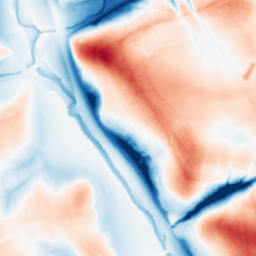
Category: classical
Decomposition family: gaussian_anisotropic
Decomposition parameters: sigma_x: 20
sigma_y: 20
Upsampling method: bicubic
Upsampling parameters: scale: 4
Upsampling scale: 4